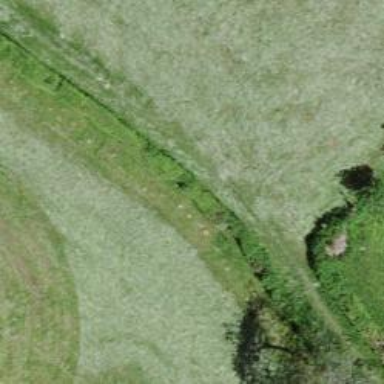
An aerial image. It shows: Path covered with grass.